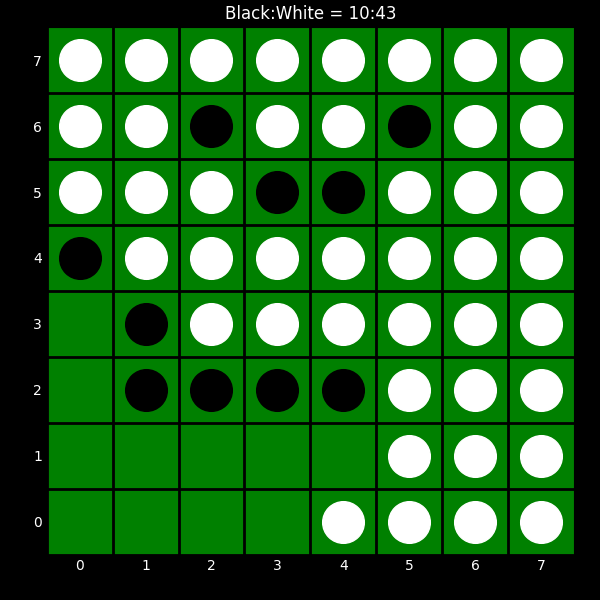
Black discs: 10
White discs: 43